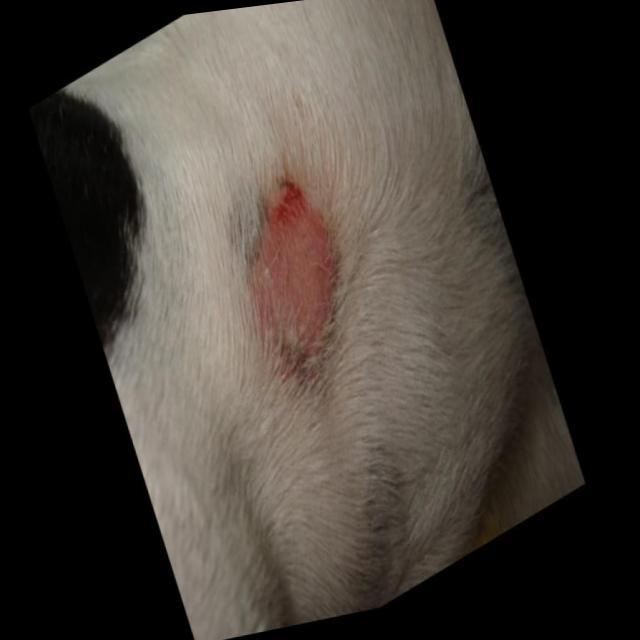
Canine ringworm (Dermatophytosis) — fungal infection caused by Microsporum or Trichophyton. Presents with circular alopecia, scaling, crusting, and broken hairs.